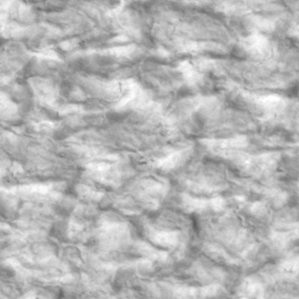
Label: non_frost